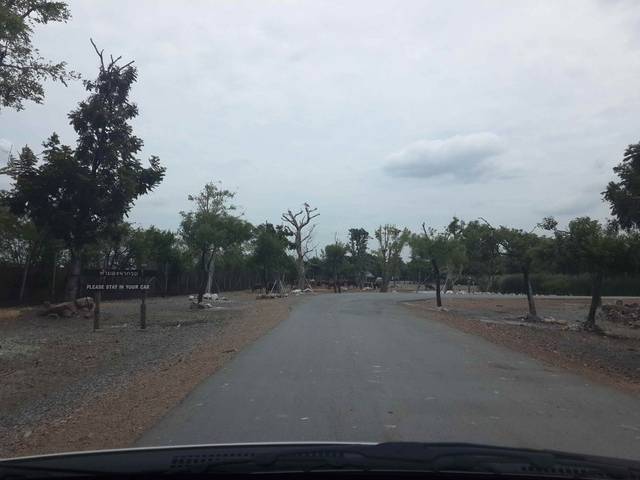
Region: Thailand
Coordinates: 13.865, 100.699